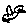
Label: bird